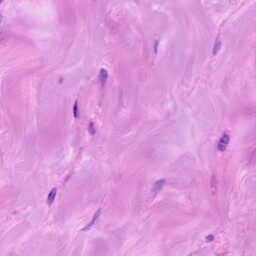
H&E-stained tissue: Breast